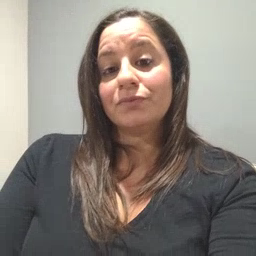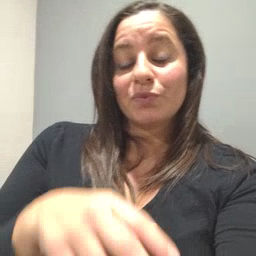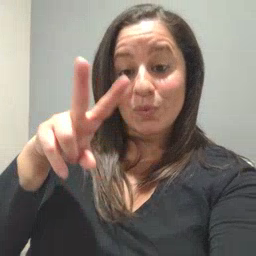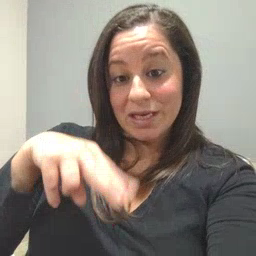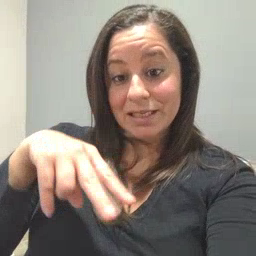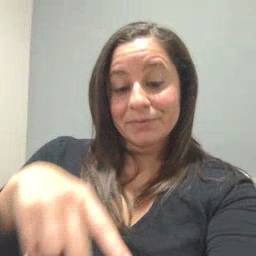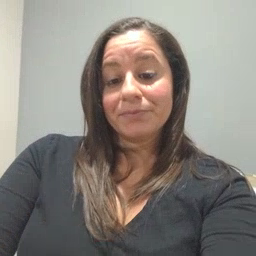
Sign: read